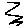
Label: zigzag